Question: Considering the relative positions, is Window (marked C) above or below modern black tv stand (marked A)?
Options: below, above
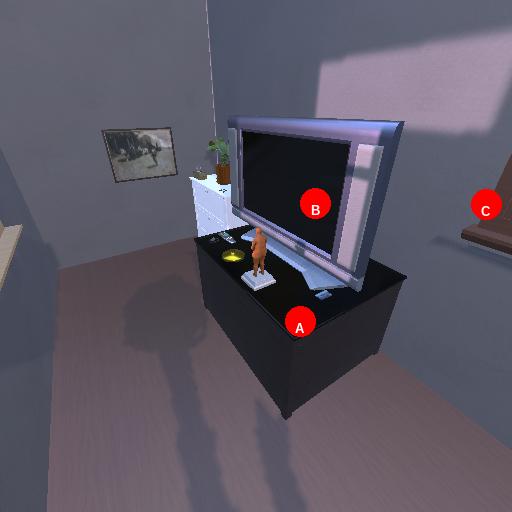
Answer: below